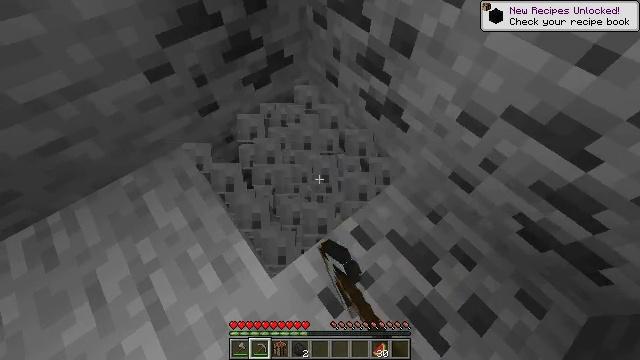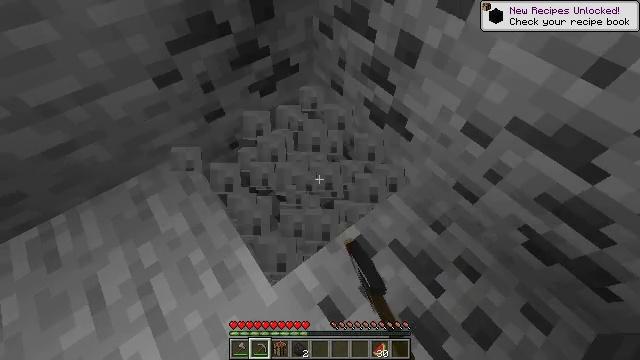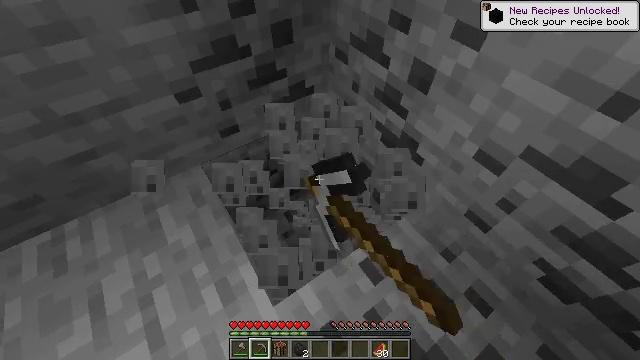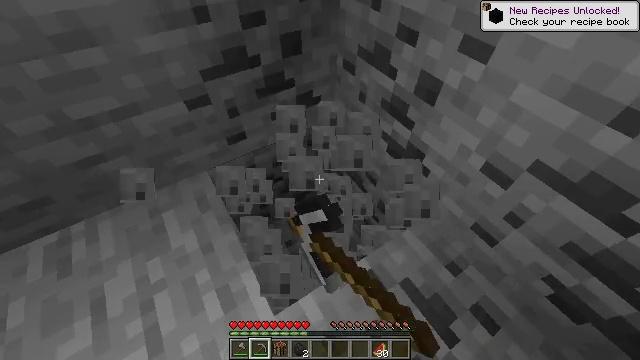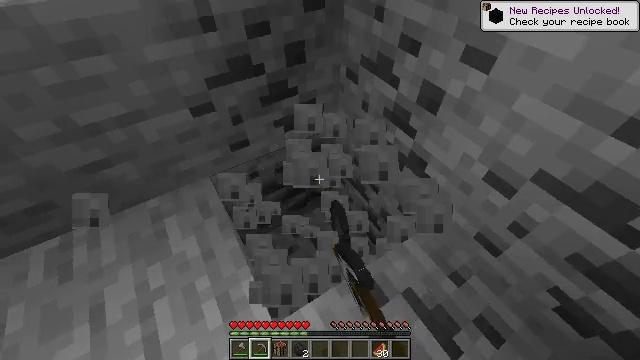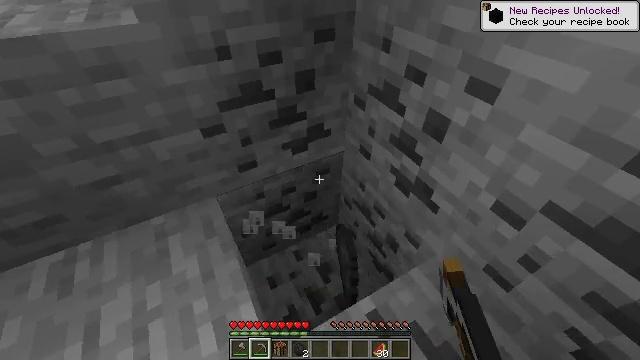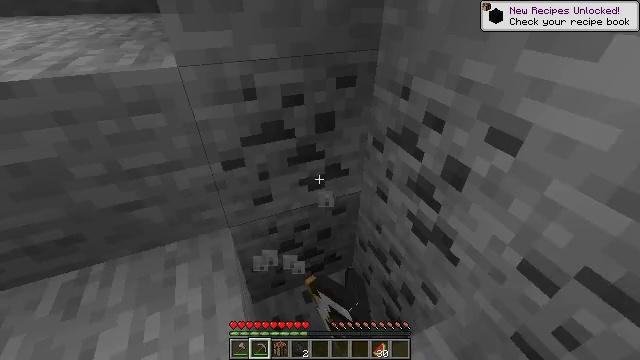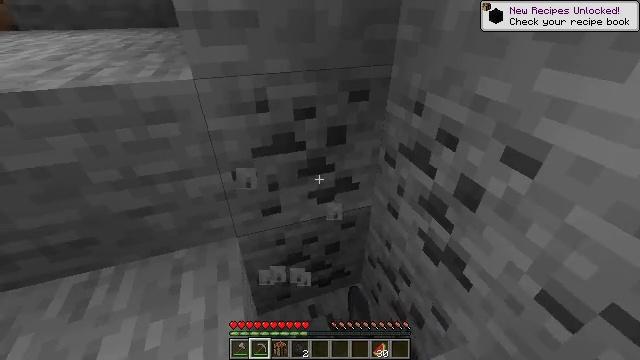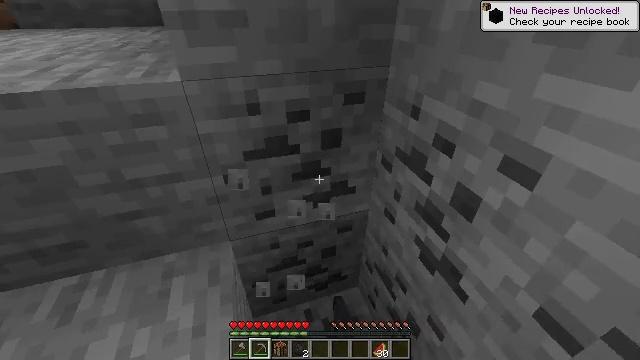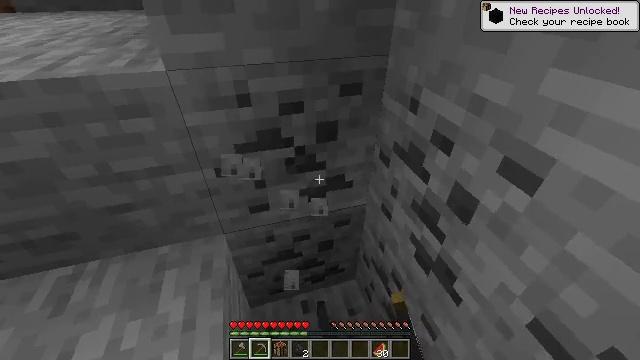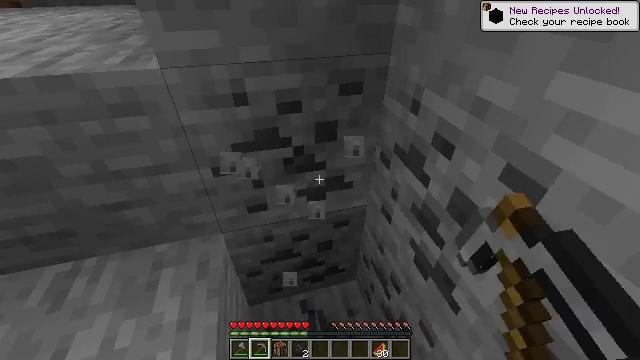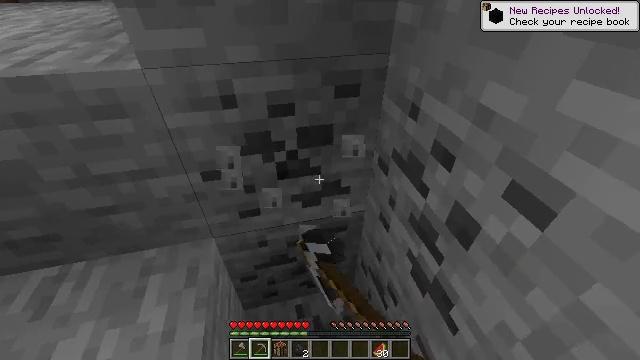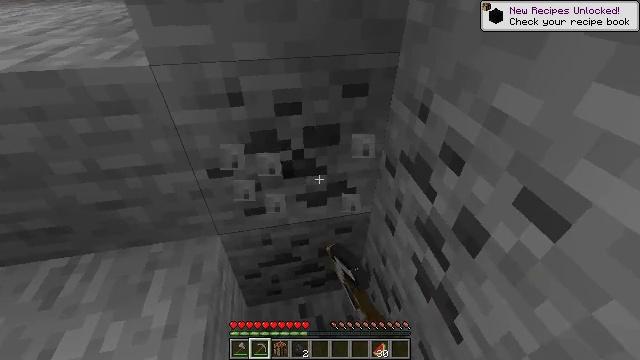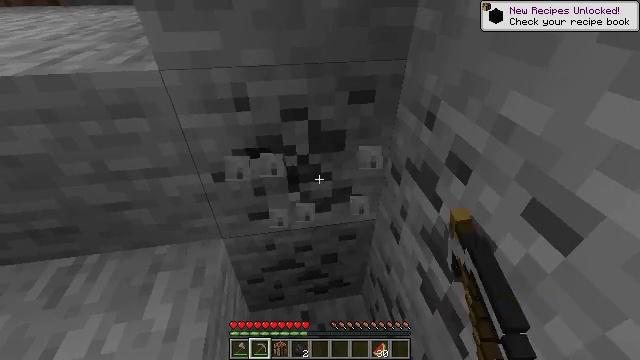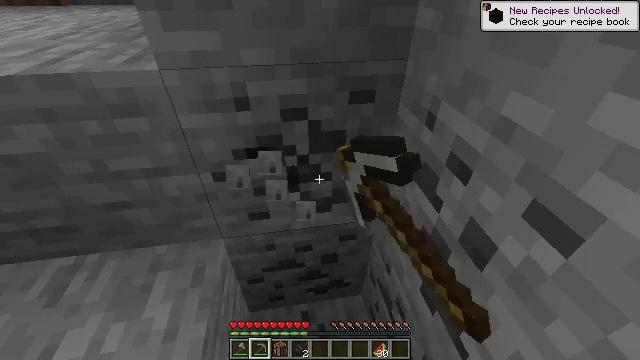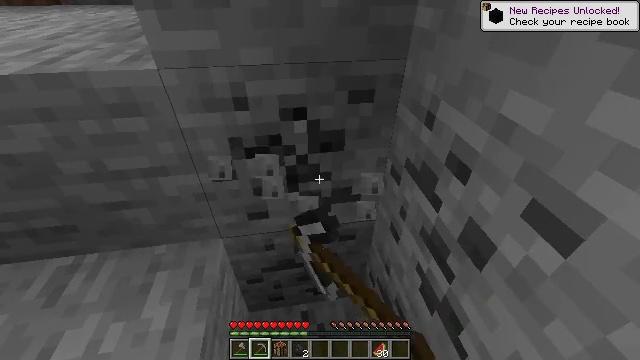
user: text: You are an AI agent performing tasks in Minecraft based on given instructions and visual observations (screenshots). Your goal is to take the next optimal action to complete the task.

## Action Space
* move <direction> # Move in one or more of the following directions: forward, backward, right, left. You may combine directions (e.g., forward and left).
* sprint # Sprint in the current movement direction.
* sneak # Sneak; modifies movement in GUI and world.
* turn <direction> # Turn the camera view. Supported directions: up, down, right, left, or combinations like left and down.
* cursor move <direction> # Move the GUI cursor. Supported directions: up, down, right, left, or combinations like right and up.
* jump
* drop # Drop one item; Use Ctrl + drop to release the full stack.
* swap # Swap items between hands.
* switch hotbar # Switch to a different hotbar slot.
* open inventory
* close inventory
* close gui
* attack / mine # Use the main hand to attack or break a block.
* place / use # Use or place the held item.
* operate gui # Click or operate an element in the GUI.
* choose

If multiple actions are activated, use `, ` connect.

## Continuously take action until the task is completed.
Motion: motion action
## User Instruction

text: Collect coal by mining the ore.
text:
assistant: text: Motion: sneak, turn left and up, attack / mine
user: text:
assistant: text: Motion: sneak, turn left and up, attack / mine
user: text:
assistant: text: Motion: sneak, turn left and up, attack / mine
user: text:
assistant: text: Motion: sneak, turn up, attack / mine
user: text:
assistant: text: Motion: move right, sneak, turn left and up, attack / mine
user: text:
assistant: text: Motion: move forward and move right, sneak, turn left and up, attack / mine
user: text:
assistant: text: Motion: move forward and move right, sneak, turn left and up, attack / mine
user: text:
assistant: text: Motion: move forward and move right, sneak, turn left, attack / mine
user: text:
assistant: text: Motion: move forward and move right, sneak, turn left and down, attack / mine
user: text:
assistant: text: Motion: move forward, sneak, turn left, attack / mine
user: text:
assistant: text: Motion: sneak, turn left, attack / mine
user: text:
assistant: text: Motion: sneak, turn left, attack / mine
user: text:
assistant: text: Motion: sneak, turn left and up, attack / mine
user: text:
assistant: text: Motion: sneak, attack / mine
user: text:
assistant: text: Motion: sneak, attack / mine
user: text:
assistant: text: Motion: sneak, attack / mine
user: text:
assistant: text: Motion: sneak, attack / mine
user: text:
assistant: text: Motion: sneak, attack / mine
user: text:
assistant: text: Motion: sneak, attack / mine
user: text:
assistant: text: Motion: sneak, attack / mine
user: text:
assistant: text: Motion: sneak, attack / mine
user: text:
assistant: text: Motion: sneak, attack / mine
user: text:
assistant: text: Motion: sneak, turn left, attack / mine
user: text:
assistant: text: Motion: sneak, attack / mine
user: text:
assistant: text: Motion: sneak, attack / mine
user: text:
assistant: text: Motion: sneak, attack / mine
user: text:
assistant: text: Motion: sneak, attack / mine
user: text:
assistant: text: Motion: sneak, attack / mine
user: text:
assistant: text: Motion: sneak, attack / mine
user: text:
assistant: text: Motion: sneak, attack / mine